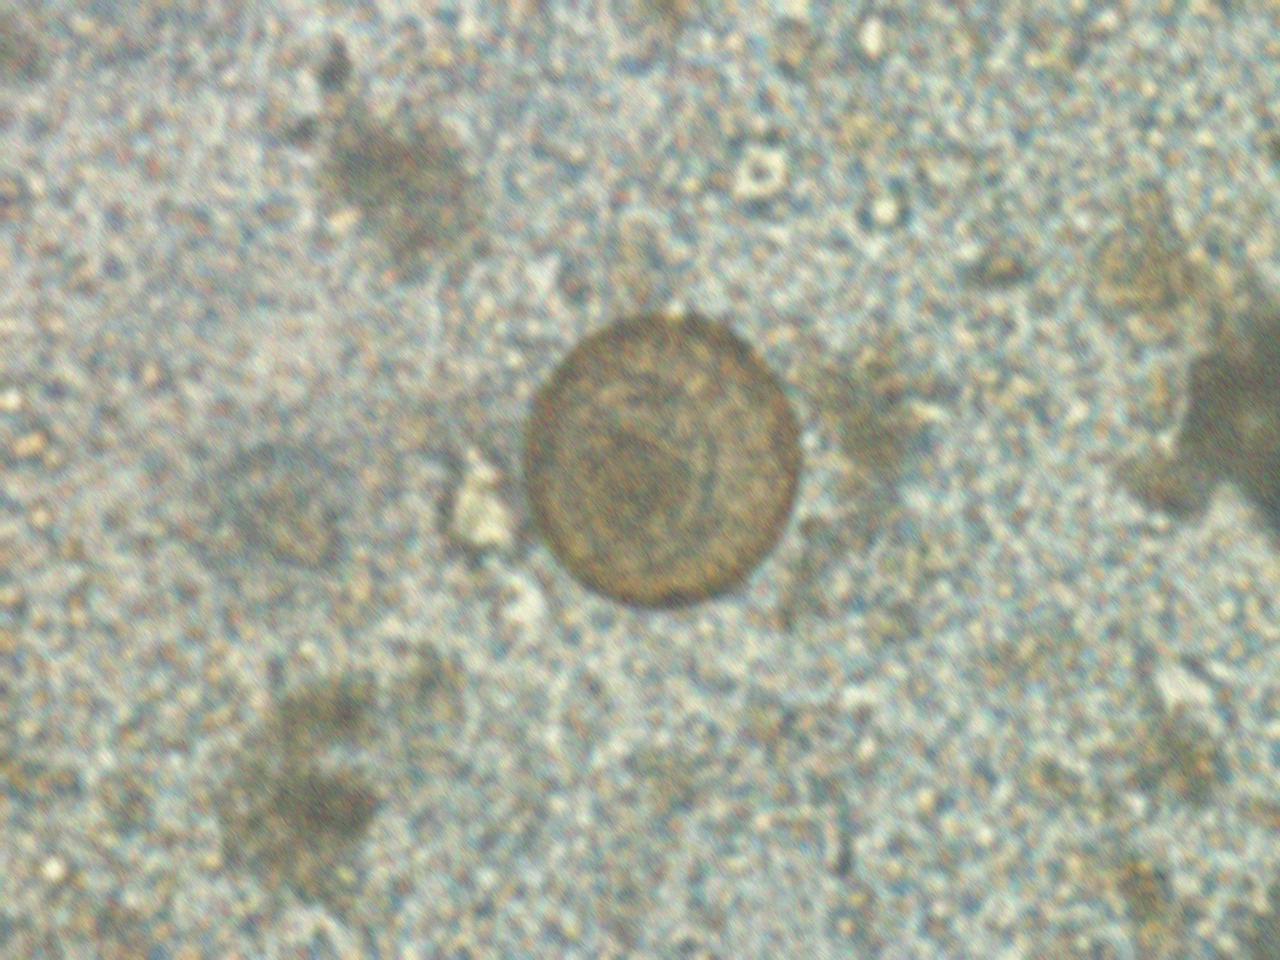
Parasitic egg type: Hymenolepis diminuta